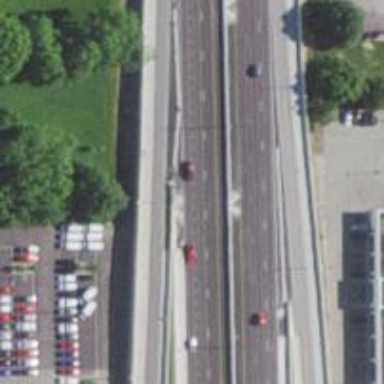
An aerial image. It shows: Motorway with expressway characteristics.